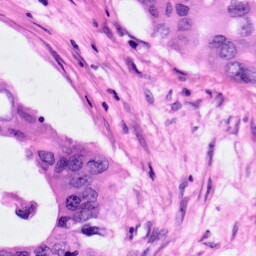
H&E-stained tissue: Pancreatic